Question: I am following Apple's <URL>." Is it possible my version does not support unwind segues? Alternately, the tutorial had me implement certain methods in the master view controller that "advertise" it as a destination for unwind segues. If I did something wrong in that part of the tutorial, maybe the green unwind segue icon would not show?
What steps can I take to debug this?

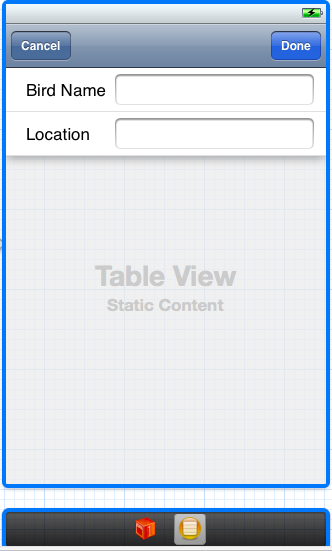
Answer: You need at least Xcode 4.5 that is available for free in the Mac App Store. The latest version of Xcode includes the iOS6 SDK and of course: unwind segues (iOS6 feature).